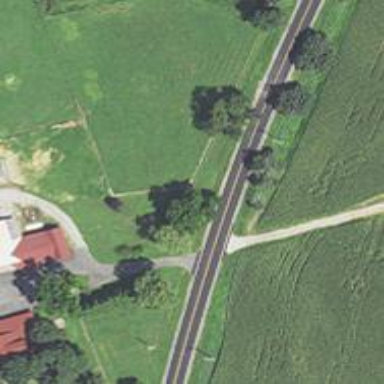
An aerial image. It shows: Secondary road.